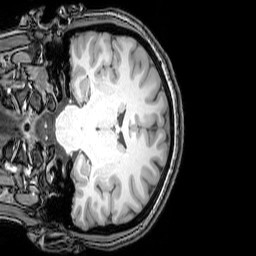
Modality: T1w
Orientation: coronal
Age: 22
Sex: female
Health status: healthy
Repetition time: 0.081 s
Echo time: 0.037 s